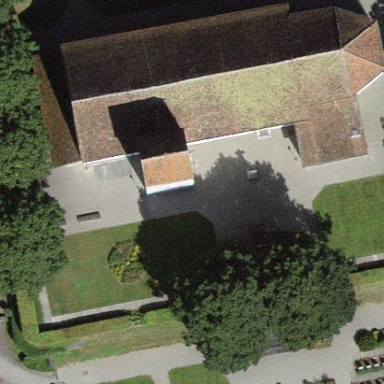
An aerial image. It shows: Church which is place of worship.